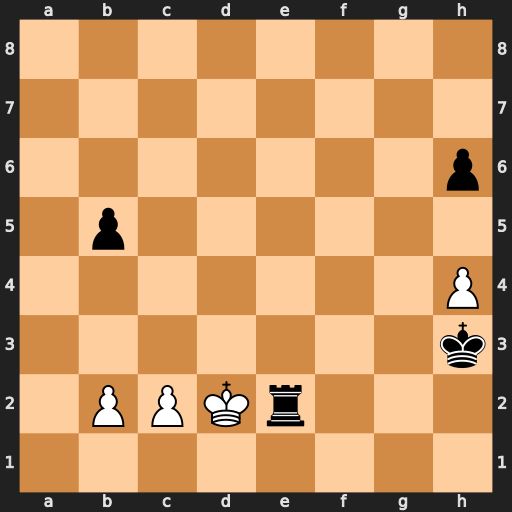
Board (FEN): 8/8/7p/1p6/7P/7k/1PPKr3/8
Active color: w
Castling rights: -
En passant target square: -
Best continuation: Kxe2 Kxh4 b4 Kg5 c4 Kf4 c5